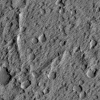
Atmospheric dust classification: not_dusty